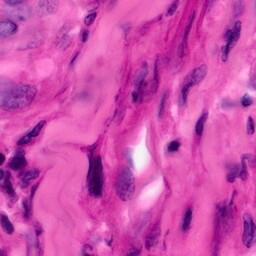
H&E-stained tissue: Pancreatic